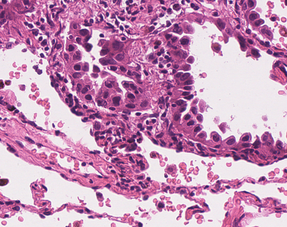
Tumor epithelial tissue: yes
Tumor-associated stroma tissue: yes
Normal tissue: no